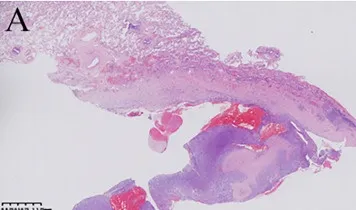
Morphology. (A) Scanning power showing normal alveolar structure in the upper left corner, and the tumor (underneath) is clearly separated from the lung tissue via pleural thickening.
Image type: pathology (h&e)